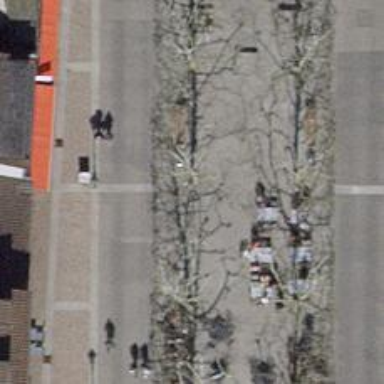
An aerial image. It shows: Avenue of trees.